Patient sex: F
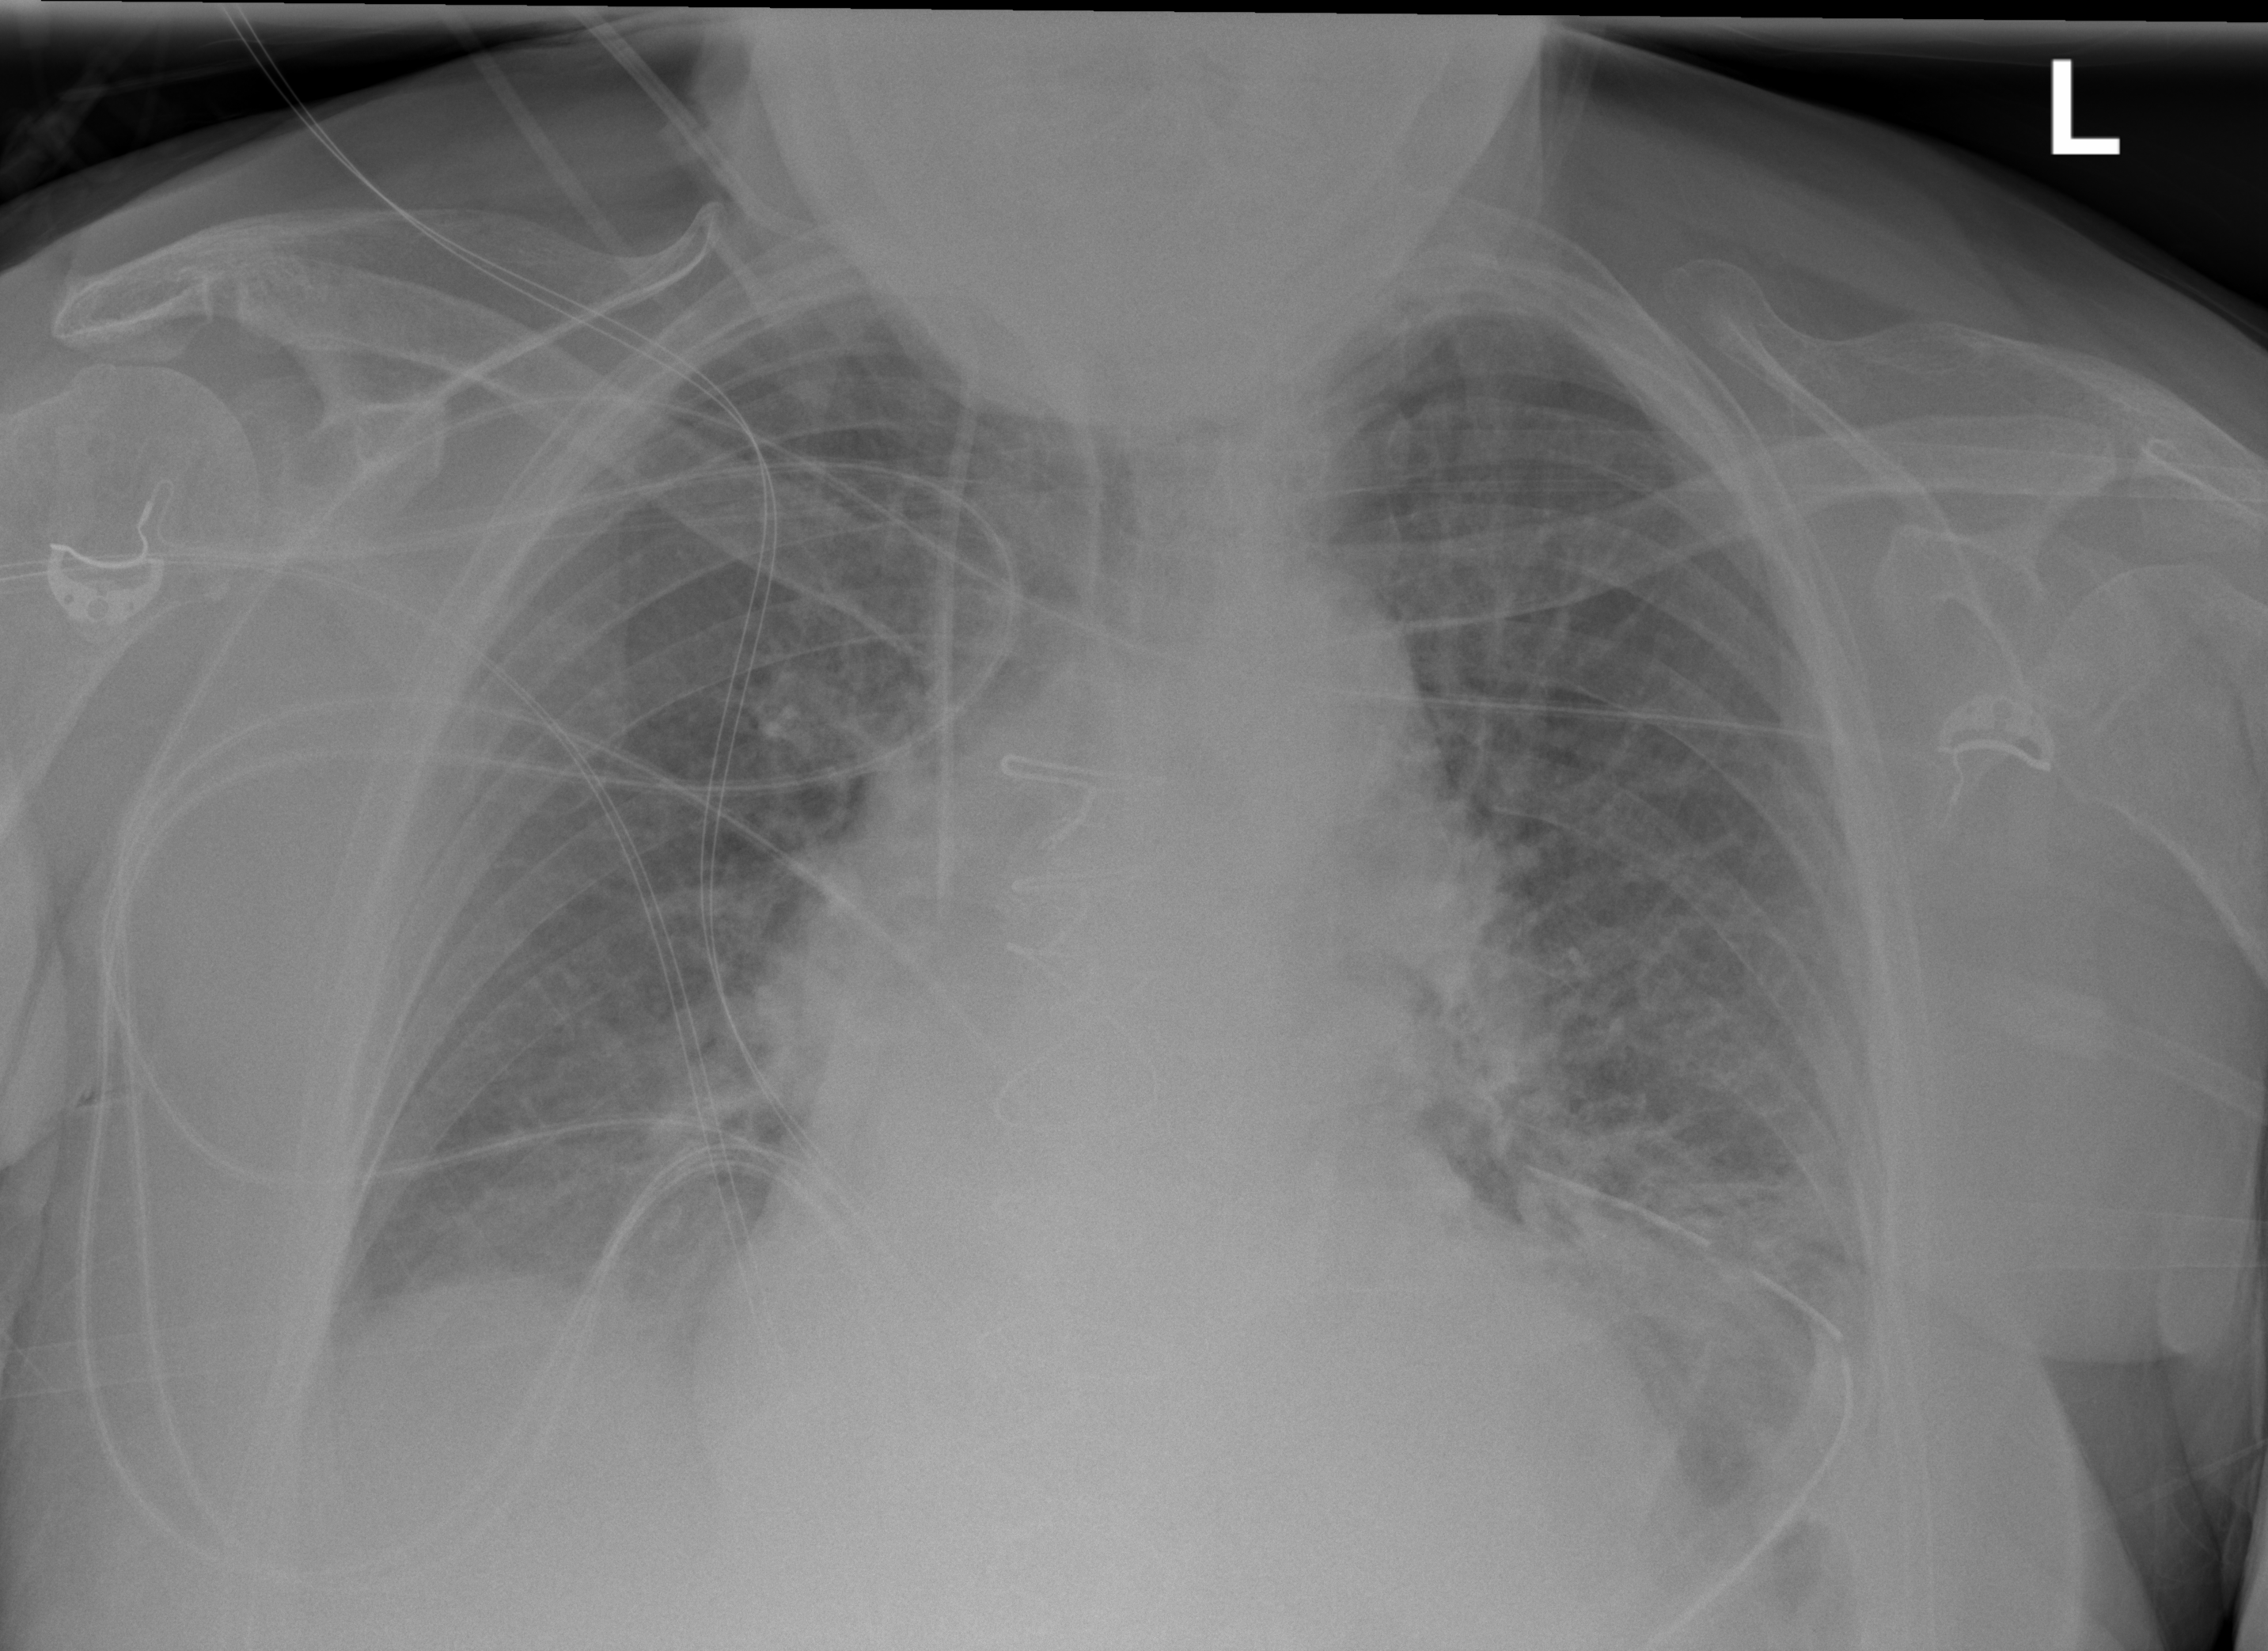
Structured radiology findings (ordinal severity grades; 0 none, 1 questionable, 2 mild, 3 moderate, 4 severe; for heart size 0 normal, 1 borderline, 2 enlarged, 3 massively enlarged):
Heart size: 1
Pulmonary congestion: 2
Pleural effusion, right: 2
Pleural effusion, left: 2
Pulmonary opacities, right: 2
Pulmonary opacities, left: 2
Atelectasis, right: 2
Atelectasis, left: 2